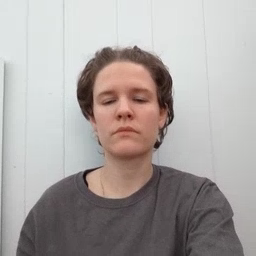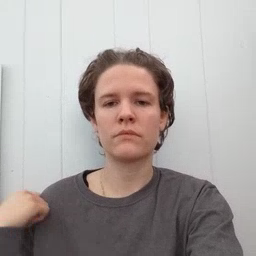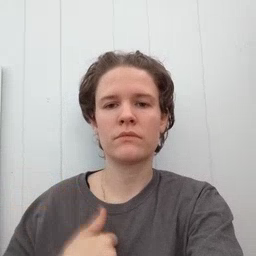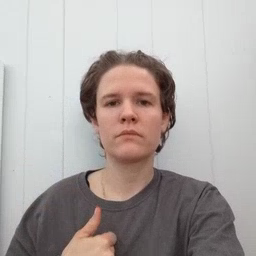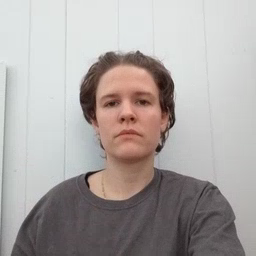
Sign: jacket